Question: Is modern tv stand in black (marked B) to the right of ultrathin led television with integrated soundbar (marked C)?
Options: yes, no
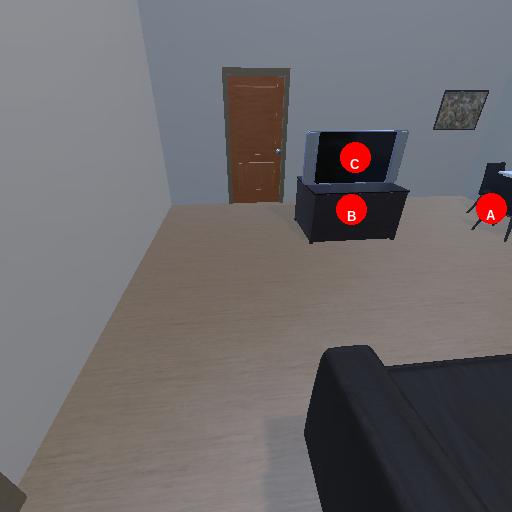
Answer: yes